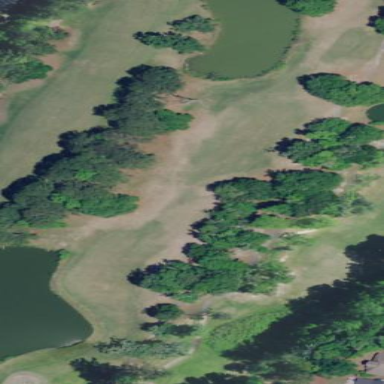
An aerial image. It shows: Golf fairway surrounded by grass.